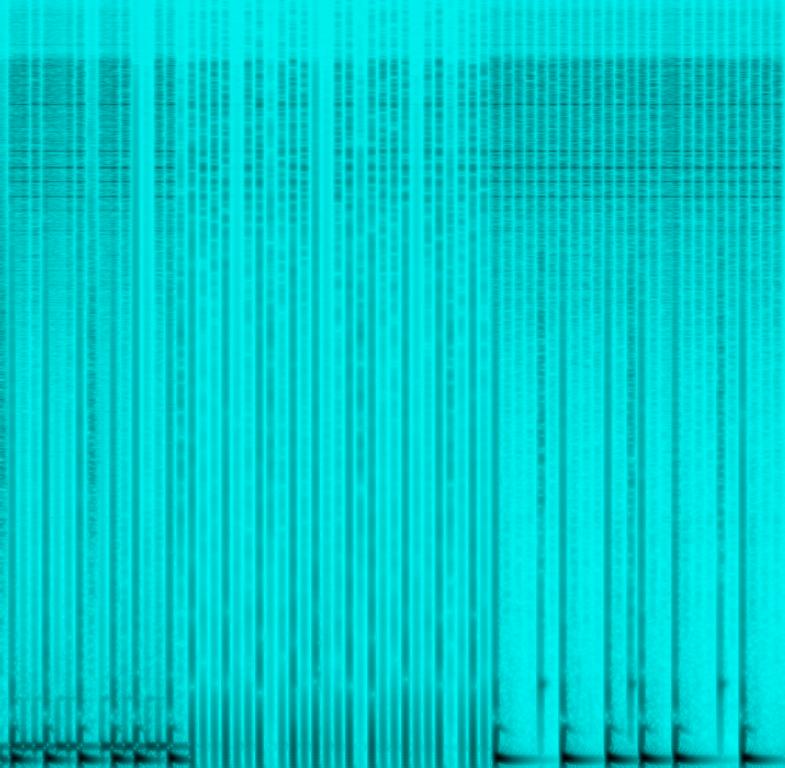
This audio features a drum machine playing different beats. It starts off with a phrase using seven strokes on the kick and one hand clap. This is followed by another sequence of seven strokes on another percussive instrument and one stroke on a different part of the instrument. This is followed by a hip-hop beat using booming kick sounds. This is a demonstration of a drum machine.